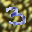
Label: 3